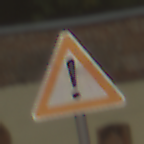
Verkehrszeichen: Gefahrenstelle
Umgebung: Outdoor, Suburban
Tageszeit: Midday
Wetter: PartlyCloudy
Licht: Natural
Jahreszeit: NotSpecified
Kontrast: HighContrast